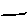
Label: line